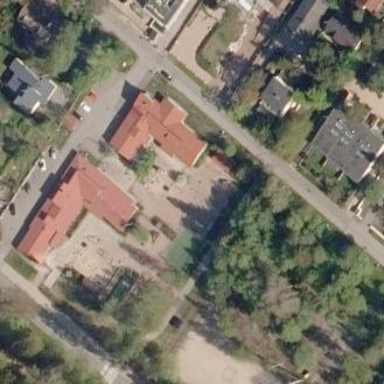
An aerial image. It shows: Kindergarten.